【题型】选择题　【知识点】平面几何　【难度】medium
如图，在梯形 \(ABCD\) 中，\(BC=3\)，\(AD=2\)，\(AD \parallel BC\)，\(\angle B = \frac{\pi}{3}\)，点 \(M\) 满足 \(2\overrightarrow{BM} = \overrightarrow{MC}\)，点 \(N\) 满足 \(\overrightarrow{DC} = 2\overrightarrow{DN}\)，且 \(MN = \frac{3\sqrt{3}}{2}\)，则 \(AB = \)（ ）

\noindent
A. \(3\) \quad
B. \(4\) \quad
C. \(9\) \quad
D. \(12\)
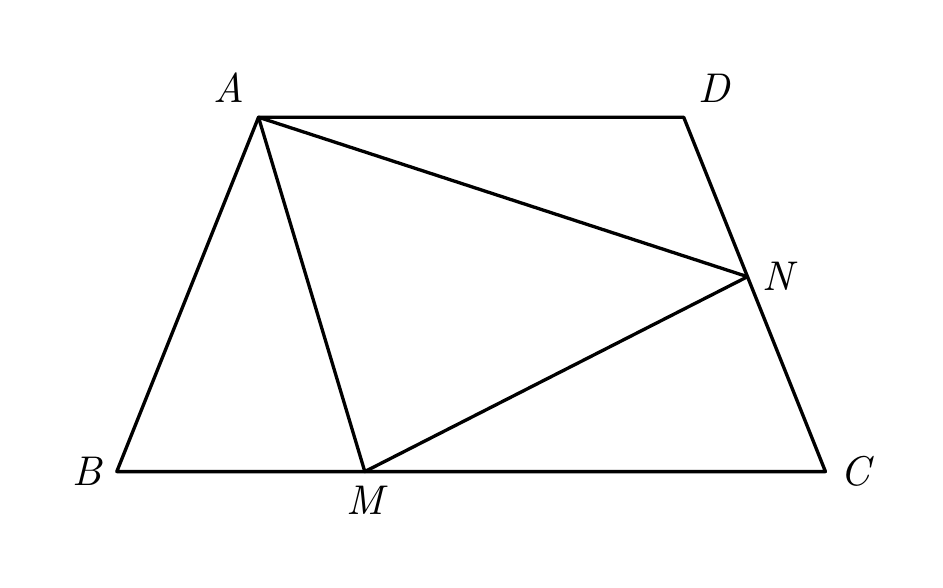
【解答】
\noindent
【答案】\(\boldsymbol{A}\)

\noindent
【知识点】向量减法的运算律、向量的线性运算的几何应用、向量加法的运算律

\noindent
【分析】以 \(\overrightarrow{BC},\overrightarrow{BA}\) 为基底表示出 \(\overrightarrow{MN}\)，根据 \(MN = \frac{3\sqrt{3}}{2}\) 列方程求解可得。

\noindent
【详解】由题可知 \(\overrightarrow{AM} = \overrightarrow{BM} - \overrightarrow{BA} = \frac{1}{3}\overrightarrow{BC} - \overrightarrow{BA}\)，
\[
\overrightarrow{AN} = \overrightarrow{AD} + \overrightarrow{DN} = \overrightarrow{AD} + \frac{1}{2}\overrightarrow{DC} = \frac{2}{3}\overrightarrow{BC} + \frac{1}{2}\overrightarrow{AM} = \frac{5}{6}\overrightarrow{BC} - \frac{1}{2}\overrightarrow{BA},
\]
所以
\[
\overrightarrow{MN} = \overrightarrow{AN} - \overrightarrow{AM} = \frac{1}{2}\overrightarrow{BC} + \frac{1}{2}\overrightarrow{BA},
\]
所以
\[
\overrightarrow{MN}^2 = \frac{1}{4}\left(\overrightarrow{BC} + \overrightarrow{BA}\right)^2 = \frac{1}{4}\left(\overrightarrow{BC}^2 + 2\overrightarrow{BA}\cdot\overrightarrow{BC} + \overrightarrow{BA}^2\right) = \frac{1}{4}\left(9 + 3BA + BA^2\right) = \frac{27}{4},
\]
解得 \(BA = 3\) 或 \(BA = -6\)（舍去）。

故选：\(\boldsymbol{A}\)。